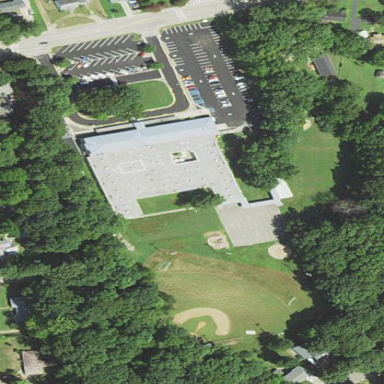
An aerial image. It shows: School.